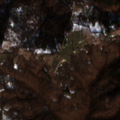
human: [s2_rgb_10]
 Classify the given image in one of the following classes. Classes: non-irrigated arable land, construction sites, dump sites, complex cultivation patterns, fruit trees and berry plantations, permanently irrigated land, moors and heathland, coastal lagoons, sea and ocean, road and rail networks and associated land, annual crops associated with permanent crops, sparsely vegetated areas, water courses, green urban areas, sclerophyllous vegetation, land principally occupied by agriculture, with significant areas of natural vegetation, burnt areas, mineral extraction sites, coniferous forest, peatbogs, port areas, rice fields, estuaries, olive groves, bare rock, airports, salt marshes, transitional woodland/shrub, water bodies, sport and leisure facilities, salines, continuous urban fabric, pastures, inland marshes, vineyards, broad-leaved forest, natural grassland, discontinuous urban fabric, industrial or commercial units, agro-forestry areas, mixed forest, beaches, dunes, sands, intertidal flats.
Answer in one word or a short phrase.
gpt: complex cultivation patterns, broad-leaved forest, mixed forest